Question: i've seen this app that appears to be customizing the EKEventViewController. It looks like it's modifying the tableview in EKEventViewController and appending rows to it. It's definitely not just a view in front of it - it's actually inside the tableview

Any ideas how this is done? Can this be done through subclassing EKEventViewController?
I've tried subclassing - but can't figure out how to push numberofRowsInSection to the super class.
It's seems I should be able to subclass EKEventViewController and override the UITableView delegate functions like this
'''
- (NSInteger)tableView:(UITableView *)tableView numberOfRowsInSection:(NSInteger)section
{
return [super tableView:tableView numberOfRowsInSection:section];
}
'''
But since EKEventViewController doesn't inherit from UITableViewContoller (it's a UIViewController) - this code will not compile.
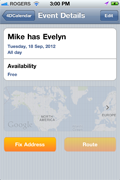
Answer: Figured it out by
subclass EKEventViewController
then in that class viewDidAppear
increase vertical contentSize of scrollview in the tableview
add in my little view controller after the end of the last row
'''
+(void) viewDidAppear:(BOOL)animated
{
if ([self.event.location length]>0)
{
UIStoryboard *mainStoryboard = [UIStoryboard storyboardWithName:@"MainStoryboard_iPhone" bundle: nil];
_mev = (MapEventView*)[mainStoryboard instantiateViewControllerWithIdentifier: @"MAP_EVENT_VIEW"];
UITableView* tv=[self getEKEventTableView];
//tv.showsVerticalScrollIndicator=YES;
tv.contentSize=CGSizeMake(tv.contentSize.width, tv.contentSize.height+MAP_EVENT_VIEW_PADDING+_mev.view.frame.size.height);
// get last row in last sectoin
int lastSection=[tv numberOfSections]-1;
int lastRow=[tv numberOfRowsInSection:lastSection]-1;
NSIndexPath *indexPath = [NSIndexPath indexPathForRow:lastRow inSection:lastSection];
UITableViewCell* cell=[tv cellForRowAtIndexPath:indexPath];
float mapeventview_origin=cell.frame.origin.y+cell.frame.size.height;
TGLog(@"%d,%d %f %f", lastSection, lastRow, cell.frame.origin.y, mapeventview_origin);
TGLog(@"event %@ location %@", self.event.title, self.event.location);
_mev.ewc=[[EKEventWithCoords alloc] init];
_mev.ewc.event=self.event;
[tv addSubview:_mev.view];
[_mev.view setCenter:CGPointMake(_mev.view.center.x, _mev.view.center.y+mapeventview_origin)];
}
}
'''